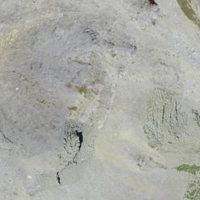
EUNIS habitat code: 48
Species observed at this site:
Saxifraga oppositifolia
Ranunculus glacialis
Geum reptans